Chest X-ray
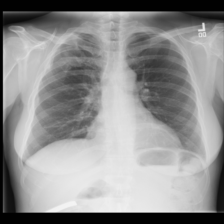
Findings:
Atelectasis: positive
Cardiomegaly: negative
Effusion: negative
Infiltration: negative
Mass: negative
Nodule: negative
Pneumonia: positive
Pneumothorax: negative
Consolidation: negative
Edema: negative
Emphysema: negative
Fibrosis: negative
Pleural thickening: negative
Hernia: negative